Interaction volume radius: 10 \u00c5
Interaction volume height: 20 \u00c5
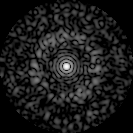
Disorder parameter: 0.8244